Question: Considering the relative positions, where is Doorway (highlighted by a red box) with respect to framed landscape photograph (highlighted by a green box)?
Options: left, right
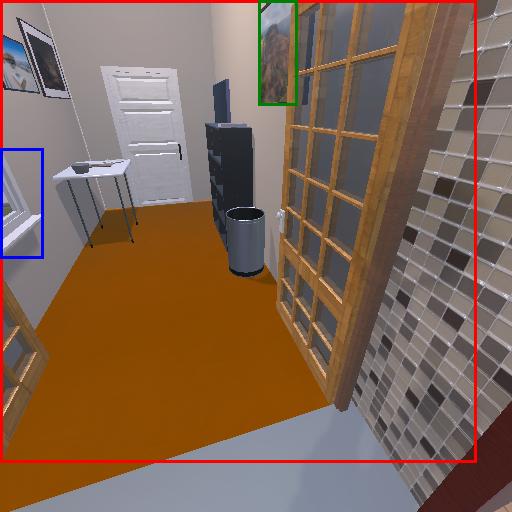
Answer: left